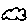
Label: cloud